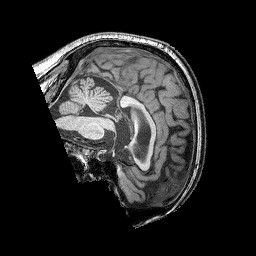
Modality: T1w
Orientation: sagittal
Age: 64
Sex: male
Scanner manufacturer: siemens
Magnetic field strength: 3 T
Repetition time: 2.25 s
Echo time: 0.00411 s